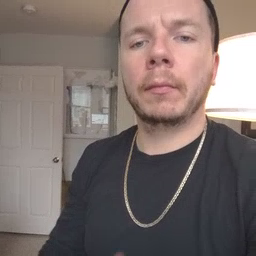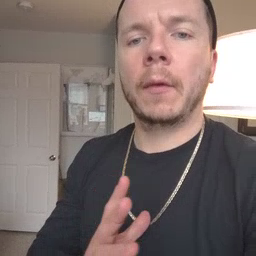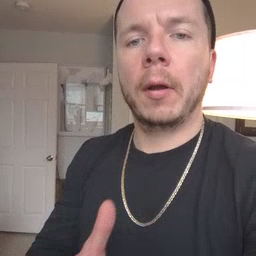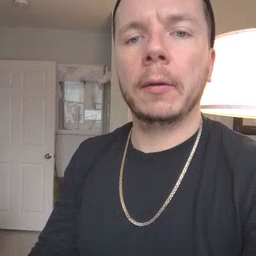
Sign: fine